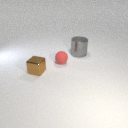
small brown metal cube to the left of small red rubber sphere